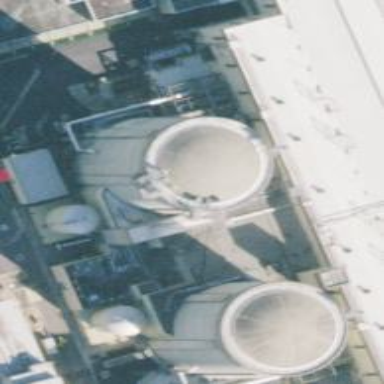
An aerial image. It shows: Nuclear power generator.